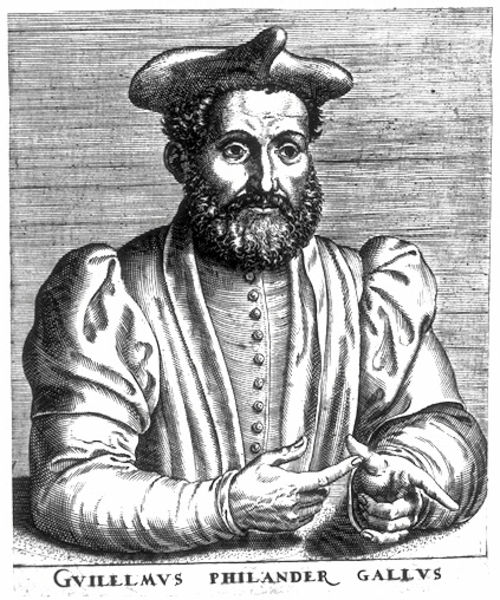
Titel: Bildnis des Wilhelm Philander
Künstler: Philipp Galle
Institution: (Seriendruck)
Schlagwörter: hand, mann, schatten, daumen, finger, holz, hut, licht, nase, ohr, schwarz, tisch, weiss, zeichnung, blick, bart, hemd, jacke, kappe, mütze, arme, augen, falten, kragen, mensch, vollbart, ärmel, bildnis, herr, hände, portrait, porträt, brüstung, auge, mantel, pose, frontal, locken, puffärmel, kopfbedeckung, schrift, wangen, grafik, graphik, dick, zeigefinger, pupillen, zeigen, knöpfe, knopfleiste, weste, name, druck, druckgrafik, schraffur, radierung, stich, text, beschriftung, dreispitz, wams, adern, hahn, kupferstich, kostbar, wilhelm, latein, lateinisch, willhelm, fingernagel, zählen, dreizack, altmodisch, schalkragen, hönde, gallus, lockiger bart, gesichtsaudruck, philander, guilelmus